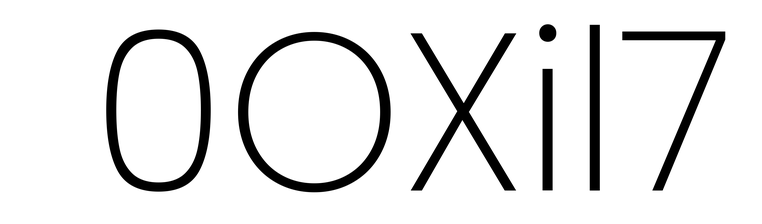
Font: Poppins-ExtraLight